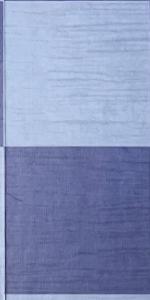
Label: Empty